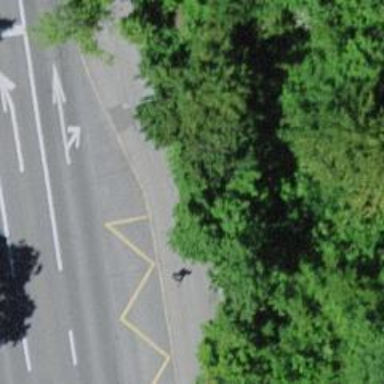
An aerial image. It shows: Bus stop with platform for public transport.